Aerial crown-view tile of a tropical tree (Barro Colorado Island, Panama), acquired 20241112:
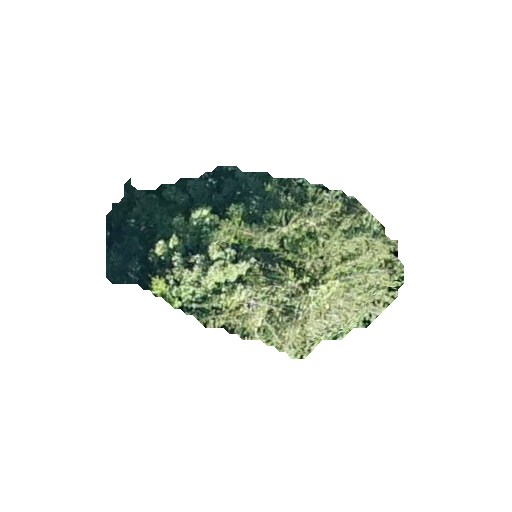
Species: Quararibea stenophylla
GBIF accepted scientific name: Quararibea stenophylla
Crown area: 60.677 m²